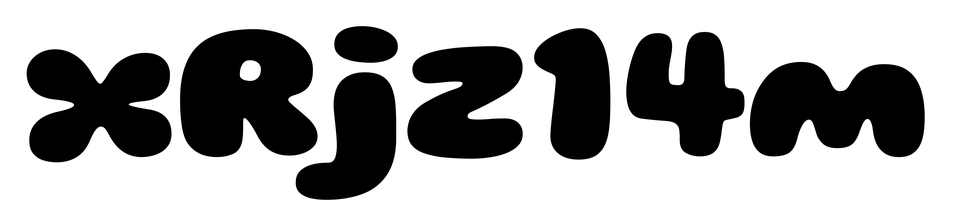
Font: Gluten_Black